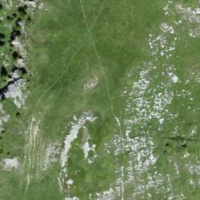
EUNIS habitat code: 26
Species observed at this site:
Dryas octopetala